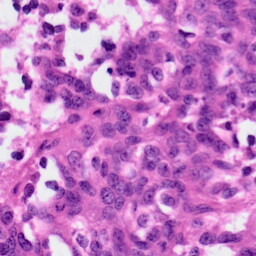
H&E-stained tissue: Ovarian